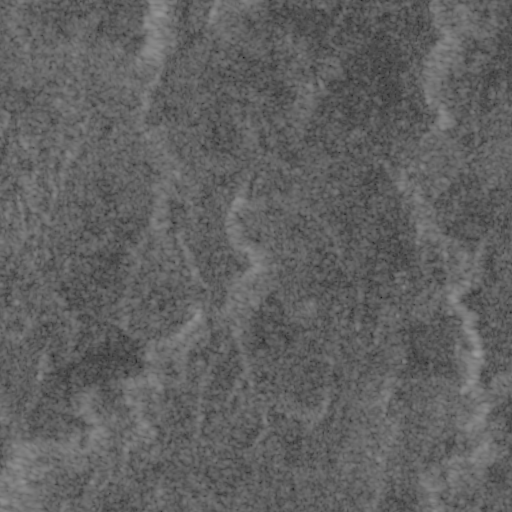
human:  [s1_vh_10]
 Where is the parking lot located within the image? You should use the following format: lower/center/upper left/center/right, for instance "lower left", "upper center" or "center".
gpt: The parking lot is located in the upper center of the image.
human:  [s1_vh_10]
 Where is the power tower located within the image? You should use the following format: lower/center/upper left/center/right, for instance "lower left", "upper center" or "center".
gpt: The power tower is located in the right of the image.
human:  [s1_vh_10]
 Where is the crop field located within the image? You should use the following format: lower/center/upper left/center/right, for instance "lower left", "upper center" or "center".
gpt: There is no crop field in the image.

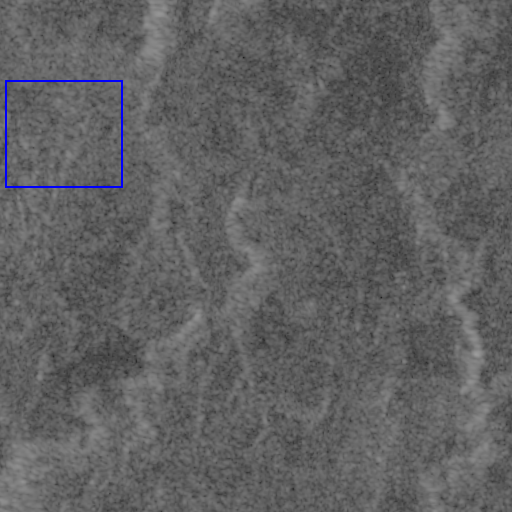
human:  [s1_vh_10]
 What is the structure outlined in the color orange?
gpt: There is no orange outline.
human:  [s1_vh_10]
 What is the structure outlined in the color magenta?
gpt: There is no structure outlined in magenta.